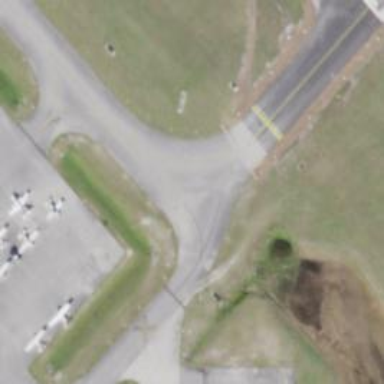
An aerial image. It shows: Image of taxiway at airport.